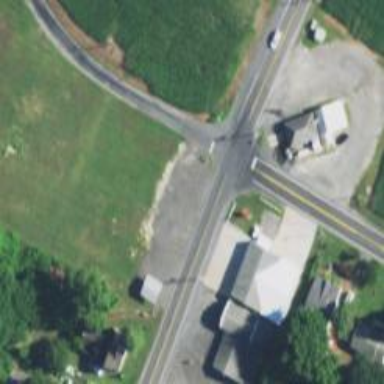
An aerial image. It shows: Stop road.